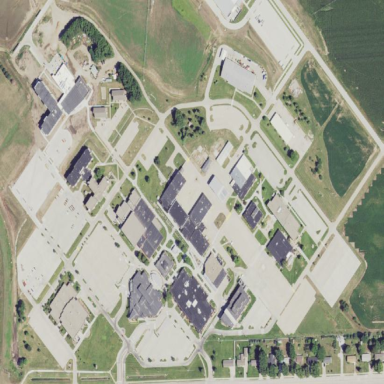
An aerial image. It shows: College.